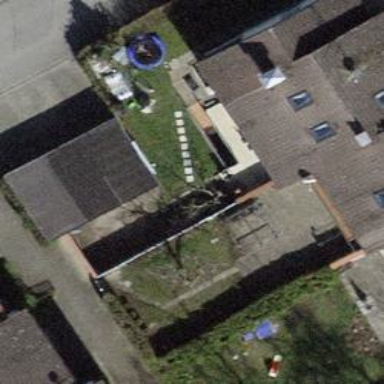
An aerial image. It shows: Group of garages.